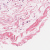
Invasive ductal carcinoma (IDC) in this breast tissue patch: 0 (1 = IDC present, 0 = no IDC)